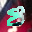
Label: 8